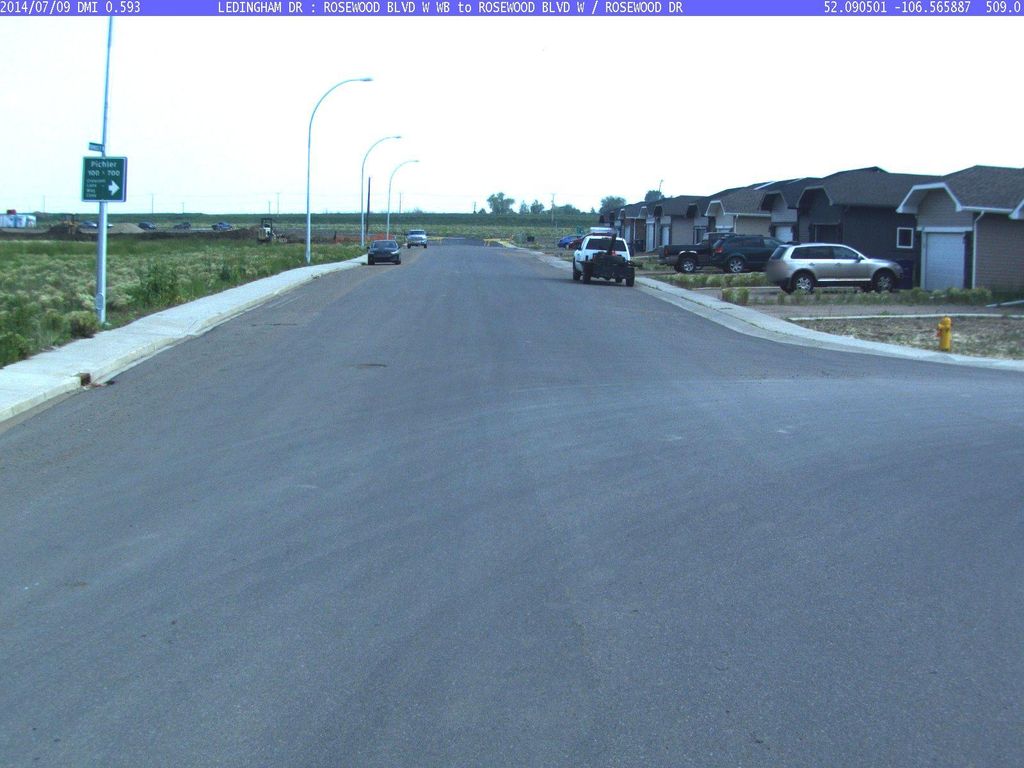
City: saskatoon